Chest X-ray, PA view. Patient: 61 years old, sex M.
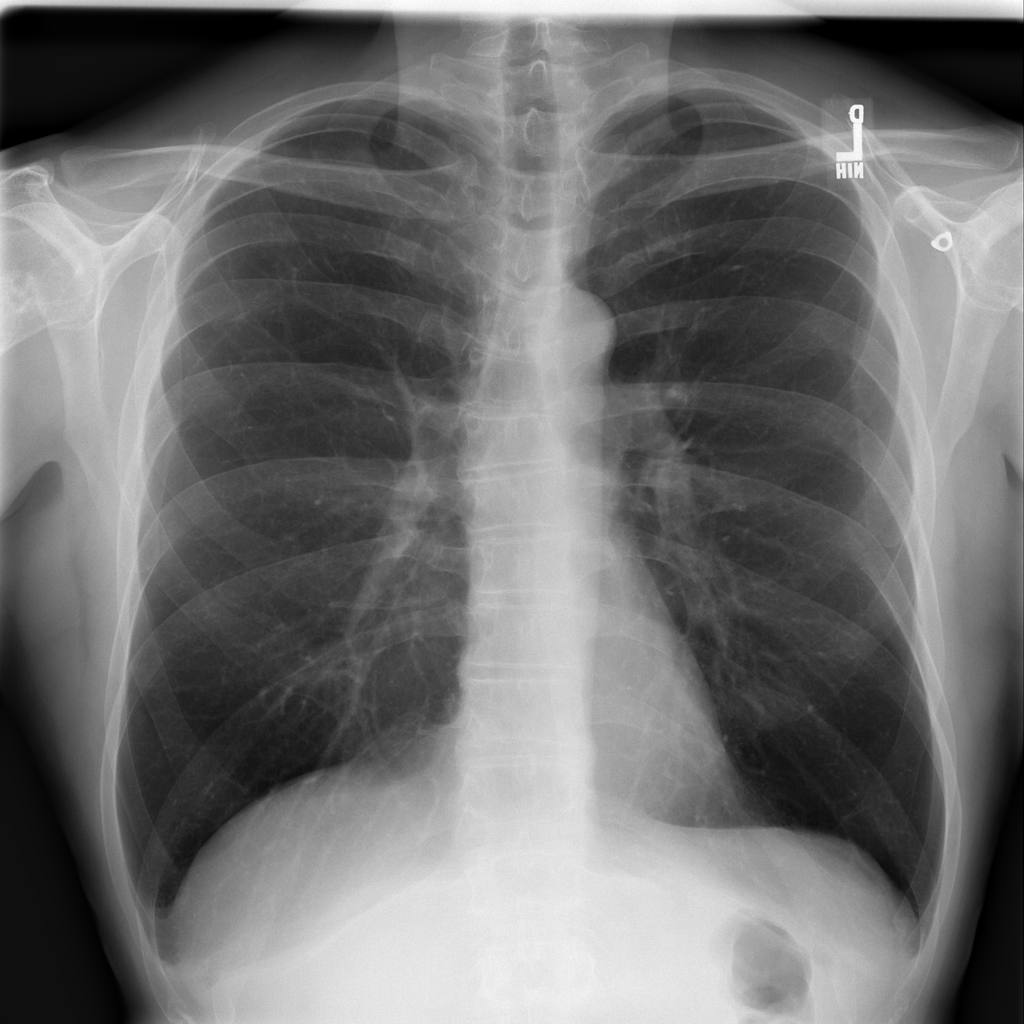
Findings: Effusion